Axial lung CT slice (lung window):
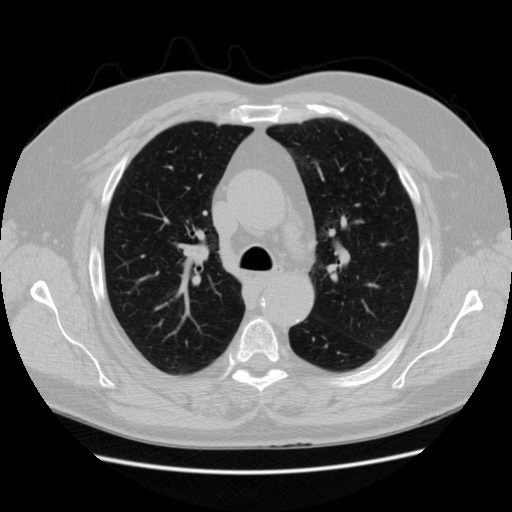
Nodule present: no